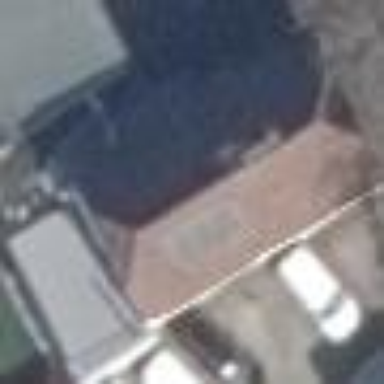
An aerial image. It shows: Building with gabled roof.